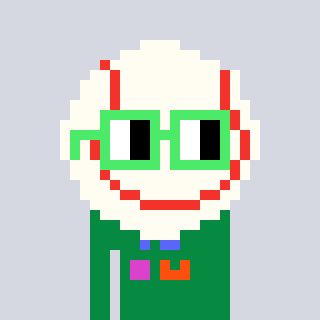
a pixel art character with square light green glasses, a baseball ball-shaped head and a green-colored body on a cool background